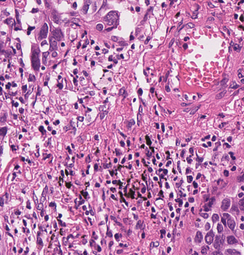
Tumor epithelial tissue: yes
Tumor-associated stroma tissue: yes
Normal tissue: no